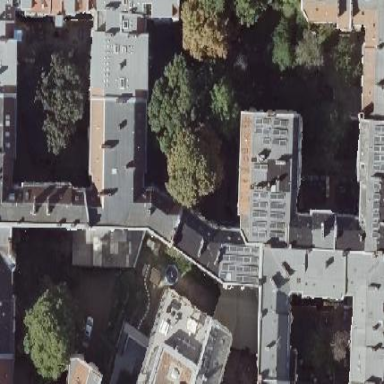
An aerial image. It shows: Residential building with distinctive double saltbox roof shape.